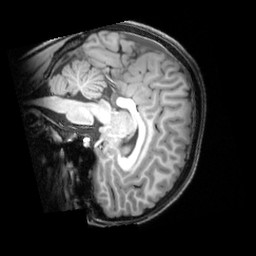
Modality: T1w
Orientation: sagittal
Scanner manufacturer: siemens
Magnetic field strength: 3 T
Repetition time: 1.9 s
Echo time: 0.00397 s